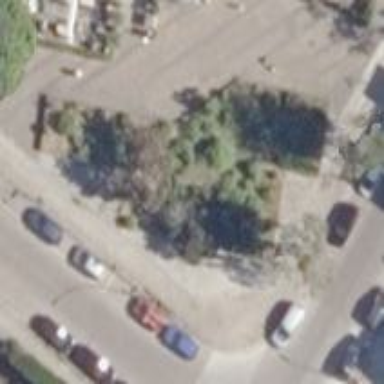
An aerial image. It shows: Flowerbed.